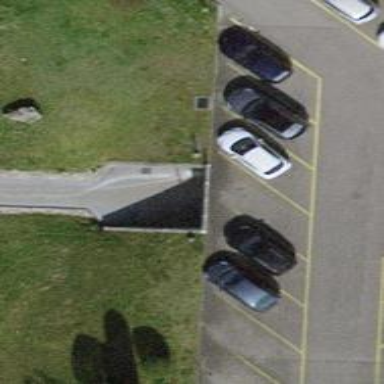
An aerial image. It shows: Asphalt parking aisle off service road.